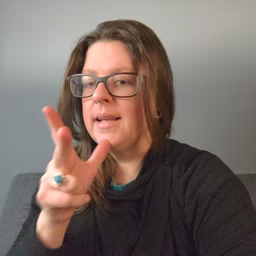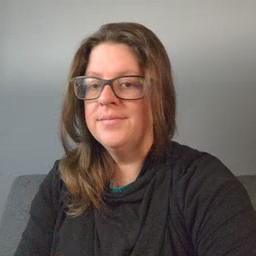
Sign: hen